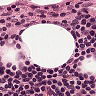
Metastatic tissue present: no